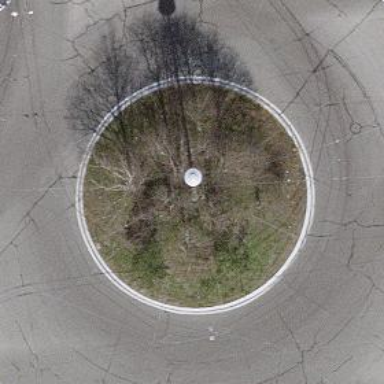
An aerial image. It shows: Secondary road with asphalt surface leading to roundabout.